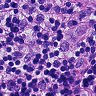
Metastatic tissue present: no